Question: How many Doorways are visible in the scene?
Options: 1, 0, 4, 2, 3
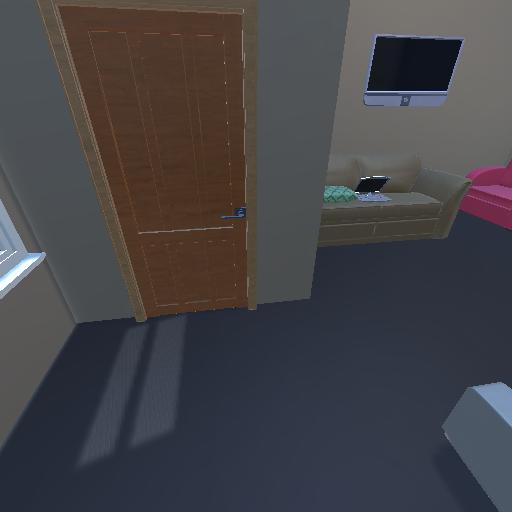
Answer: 1